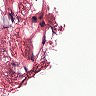
Metastatic tissue present: no